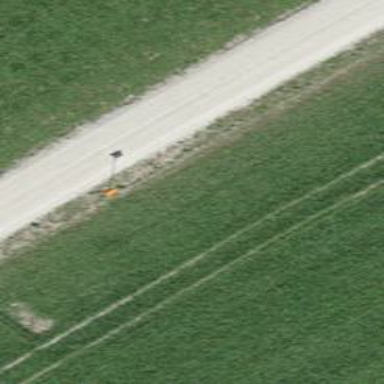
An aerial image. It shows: Pipeline marker.